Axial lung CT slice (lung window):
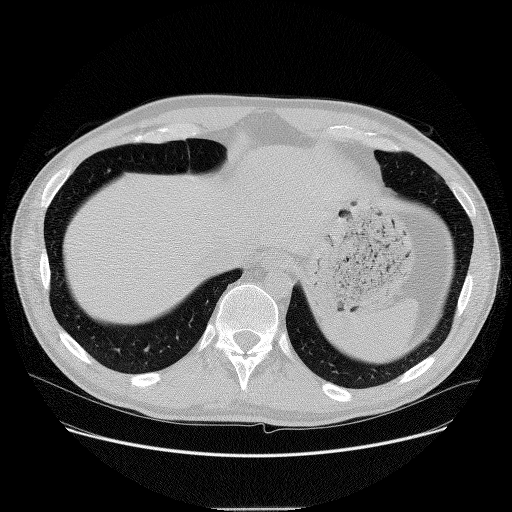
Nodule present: no